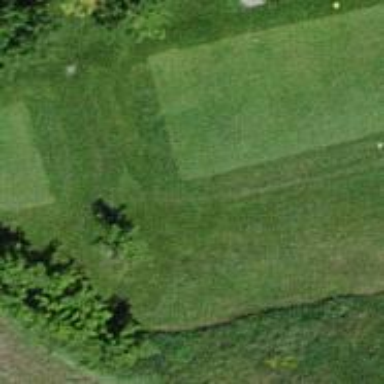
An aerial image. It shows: Golf tee area with grass surface.